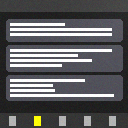
Screen state: on